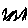
Label: zigzag